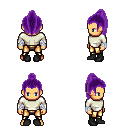
a pixel art fantasy rpg character, male body template, human, tanned skin, white long-sleeve shirt, gold greaves, purple long topknot hairstyle, white cloth bandages, black shoes, four views (front, back, left, right), 2x2 character sprite sheet, small pixel art, hard edges, no anti-aliasing